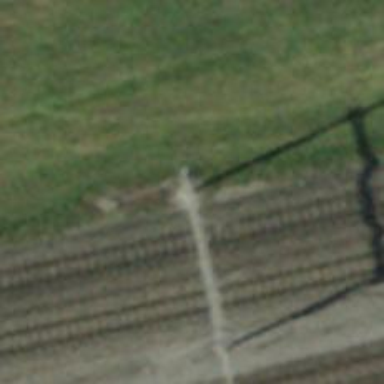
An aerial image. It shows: Power pole.